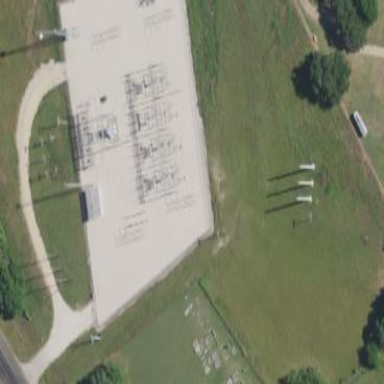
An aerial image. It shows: Distribution level power substation enclosed by fence.